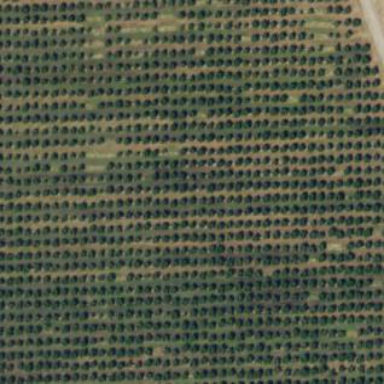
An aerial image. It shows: Orchard.